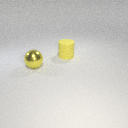
large yellow rubber cylinder to the right of large yellow metal sphere